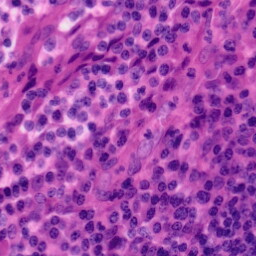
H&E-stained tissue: Tonsil